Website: home-depot
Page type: account-selection
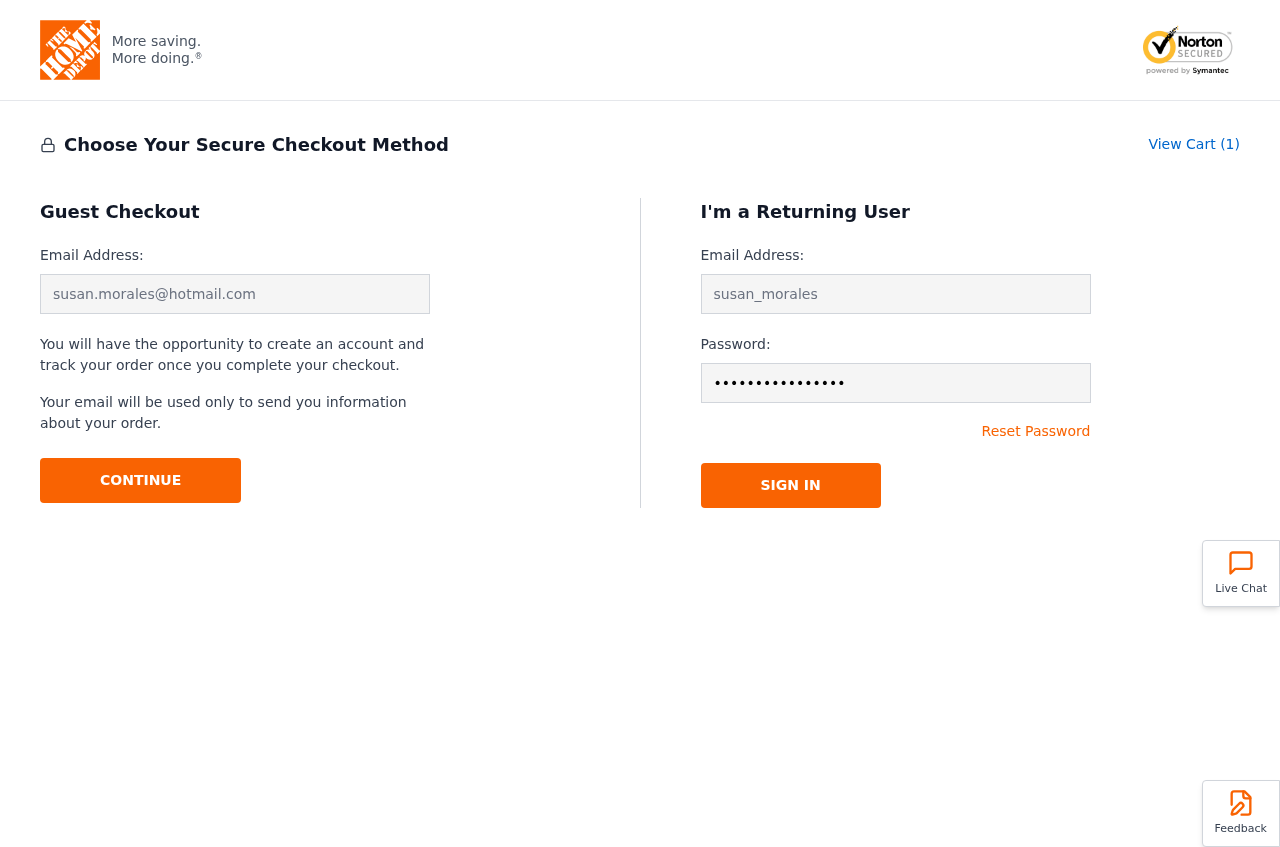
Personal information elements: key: PII_EMAIL
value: susan.morales@hotmail.com
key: PII_LOGIN_USERNAME
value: susan_morales
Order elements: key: ORDER_NUM_ITEMS
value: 1